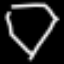
Label: diamond